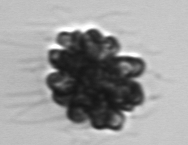
Label: Corymbellus